Aerial crown-view tile of a tropical tree (Barro Colorado Island, Panama), acquired 20240813:
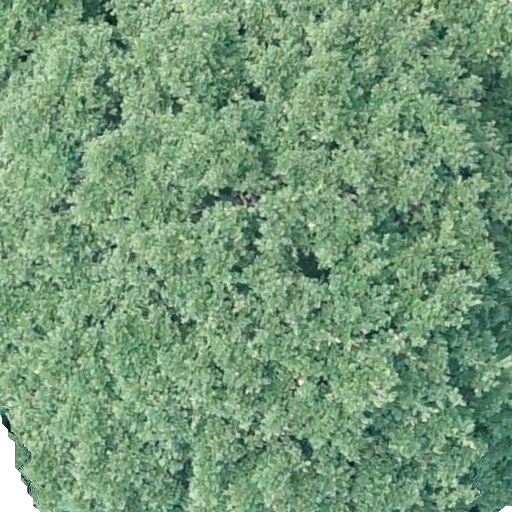
Species: Ficus obtusifolia
GBIF accepted scientific name: Ficus obtusifolia
Crown area: 680.167 m²